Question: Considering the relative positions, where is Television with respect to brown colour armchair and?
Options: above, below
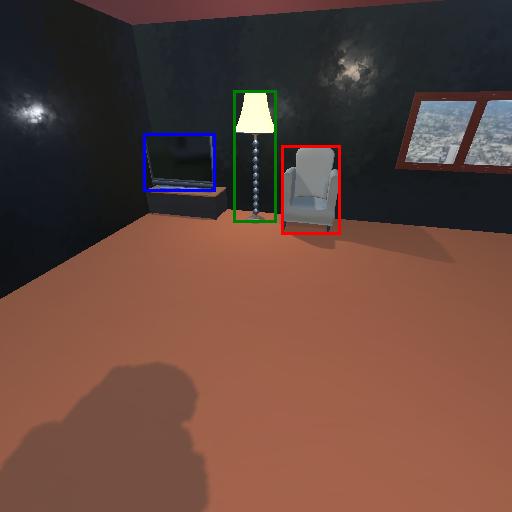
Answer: above